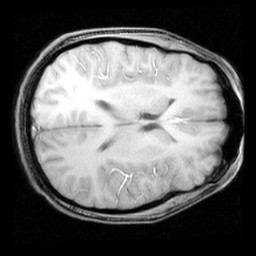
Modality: inplaneT1
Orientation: axial
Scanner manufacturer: ge
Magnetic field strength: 3 T
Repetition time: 0.325 s
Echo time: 0.003568 s